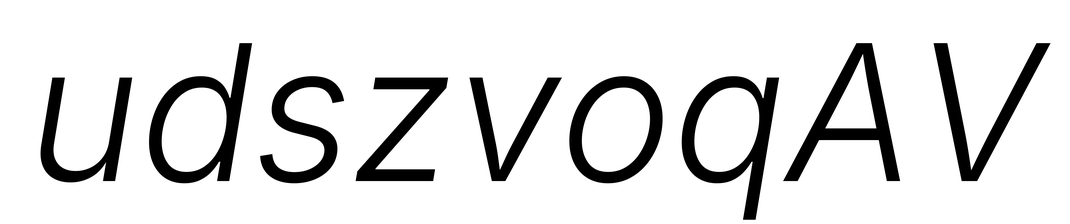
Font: Inter-Italic_Light_Italic